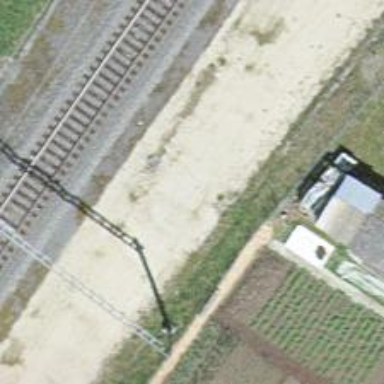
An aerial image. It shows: Railway switch.